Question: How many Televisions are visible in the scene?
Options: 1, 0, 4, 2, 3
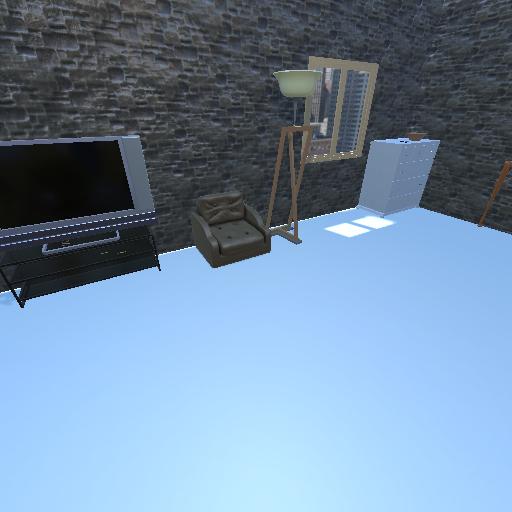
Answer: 1